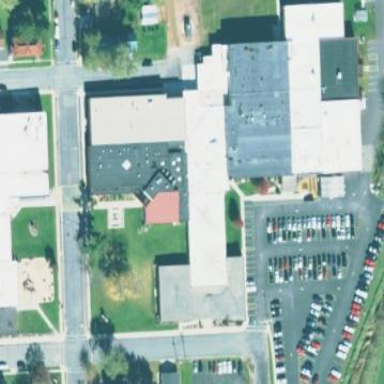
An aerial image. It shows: School building.